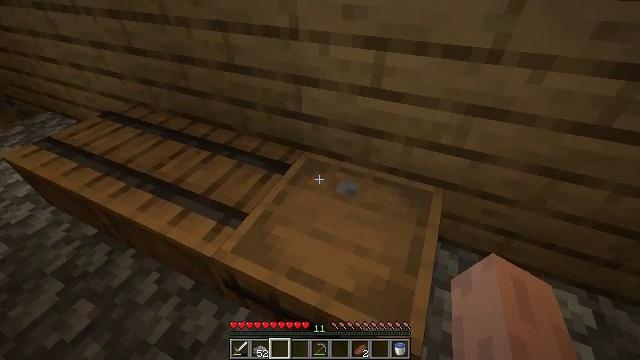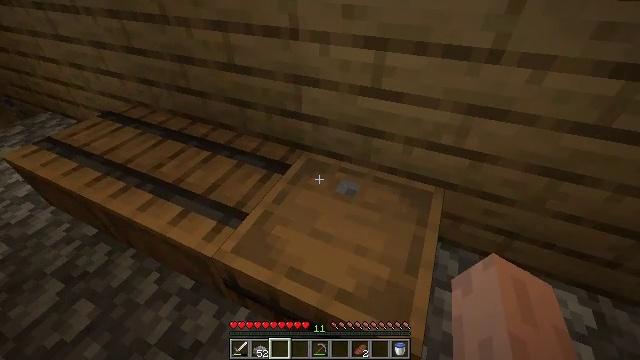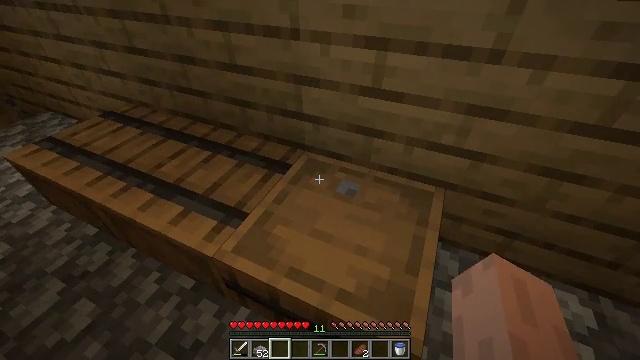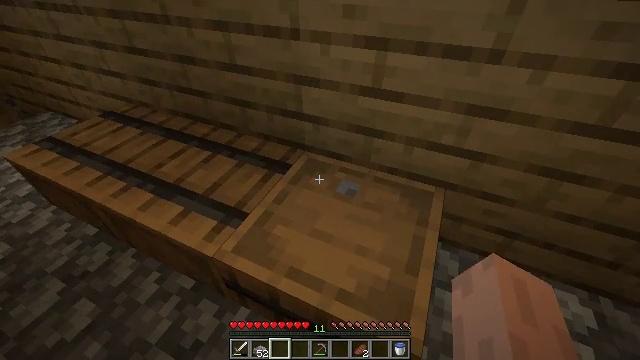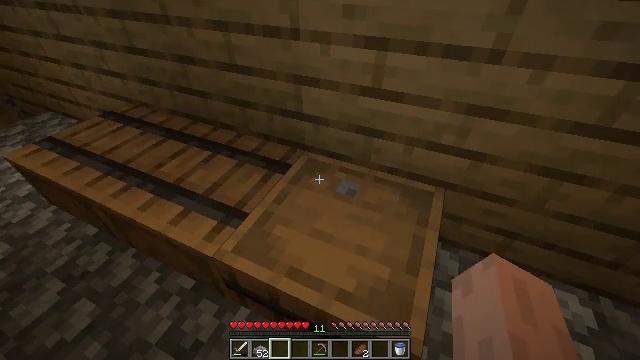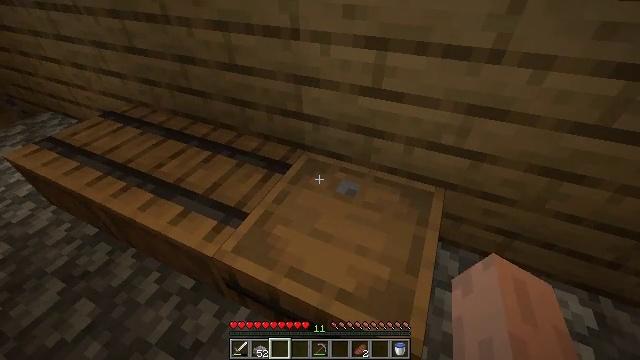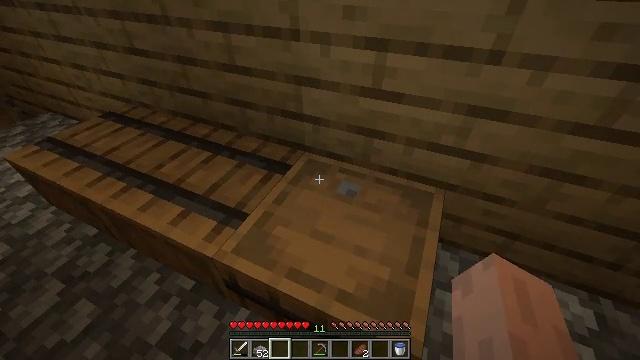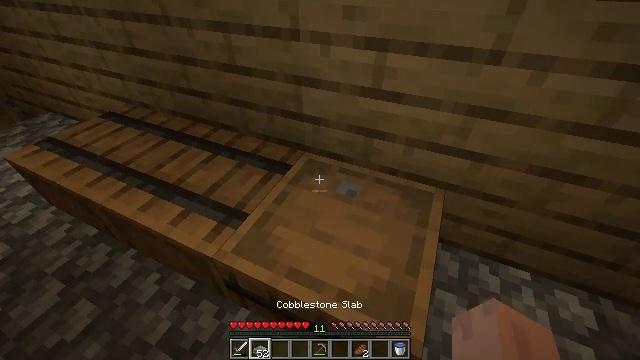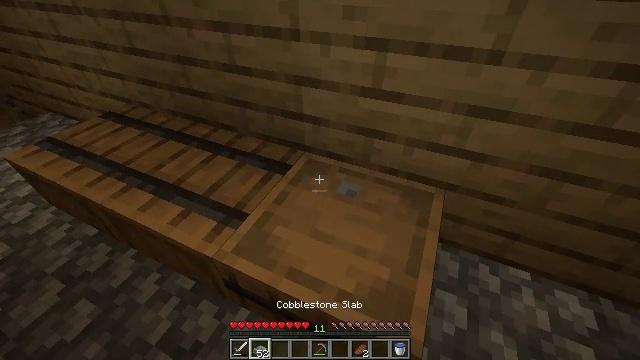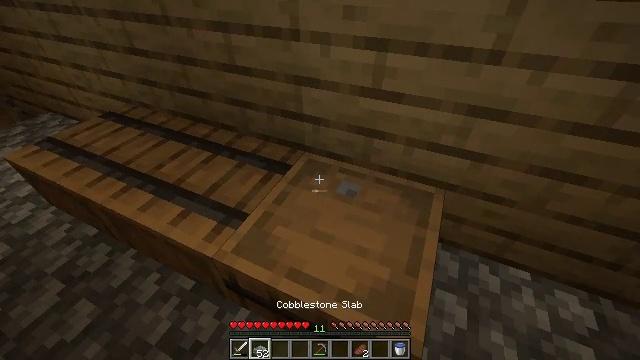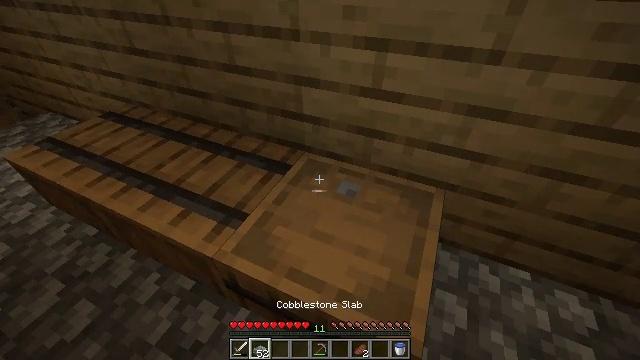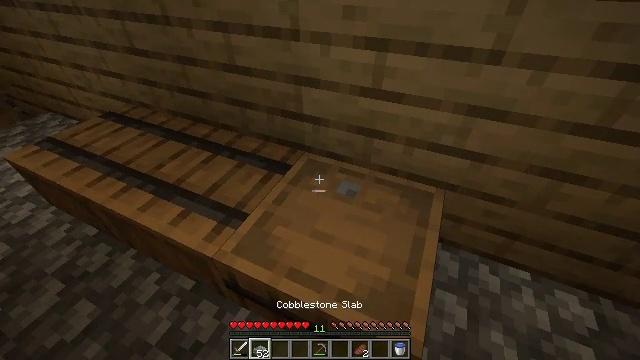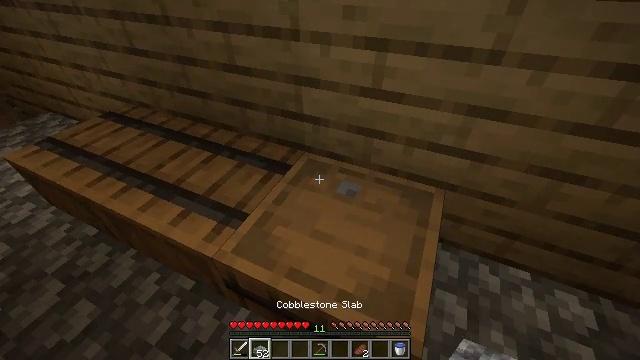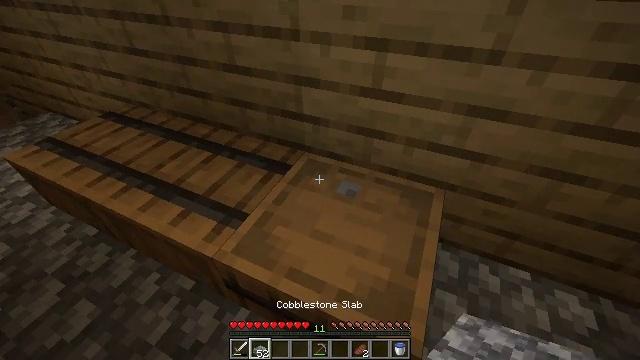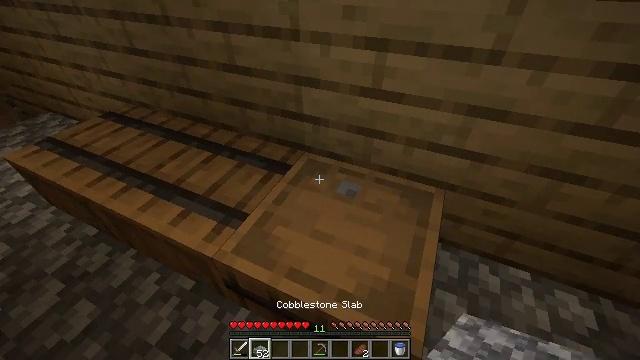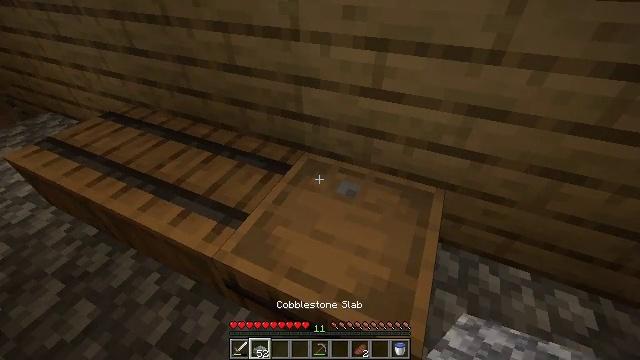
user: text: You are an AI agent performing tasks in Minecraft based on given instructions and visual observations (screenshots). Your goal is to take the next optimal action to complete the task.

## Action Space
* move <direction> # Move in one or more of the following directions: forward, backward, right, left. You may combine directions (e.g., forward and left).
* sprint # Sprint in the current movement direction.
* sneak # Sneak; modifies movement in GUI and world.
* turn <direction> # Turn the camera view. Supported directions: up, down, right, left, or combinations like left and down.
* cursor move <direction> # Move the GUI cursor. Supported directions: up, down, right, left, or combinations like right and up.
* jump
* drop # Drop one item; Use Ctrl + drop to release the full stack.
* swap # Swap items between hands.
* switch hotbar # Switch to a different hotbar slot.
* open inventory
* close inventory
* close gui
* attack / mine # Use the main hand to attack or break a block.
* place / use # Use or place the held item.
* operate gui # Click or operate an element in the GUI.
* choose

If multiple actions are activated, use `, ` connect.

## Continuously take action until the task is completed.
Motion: motion action
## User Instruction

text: Destroy the barrel to use elsewhere.
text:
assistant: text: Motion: no_op
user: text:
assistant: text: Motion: no_op
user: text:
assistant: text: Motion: no_op
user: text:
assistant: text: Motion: no_op
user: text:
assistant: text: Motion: no_op
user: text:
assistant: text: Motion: no_op
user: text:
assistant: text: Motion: no_op
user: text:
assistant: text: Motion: no_op
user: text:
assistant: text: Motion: no_op
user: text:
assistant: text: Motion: no_op
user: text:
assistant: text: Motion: no_op
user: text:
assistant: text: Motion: no_op
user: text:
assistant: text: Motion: no_op
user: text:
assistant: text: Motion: no_op
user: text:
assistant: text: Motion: no_op
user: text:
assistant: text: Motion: no_op
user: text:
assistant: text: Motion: no_op
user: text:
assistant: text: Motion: no_op
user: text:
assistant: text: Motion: no_op
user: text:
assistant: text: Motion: no_op
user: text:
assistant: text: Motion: no_op
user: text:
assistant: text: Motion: no_op
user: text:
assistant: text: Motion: no_op
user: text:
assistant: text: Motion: no_op
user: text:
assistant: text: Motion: no_op
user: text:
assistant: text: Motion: no_op
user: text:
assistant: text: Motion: no_op
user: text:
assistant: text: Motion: no_op
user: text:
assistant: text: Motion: no_op
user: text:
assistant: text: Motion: turn down